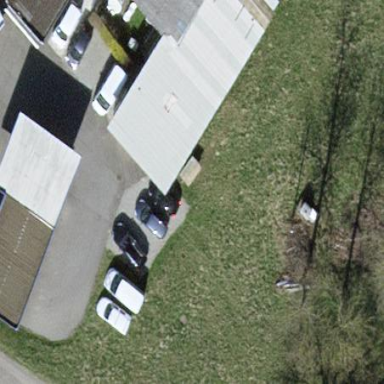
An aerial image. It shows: Garage building.